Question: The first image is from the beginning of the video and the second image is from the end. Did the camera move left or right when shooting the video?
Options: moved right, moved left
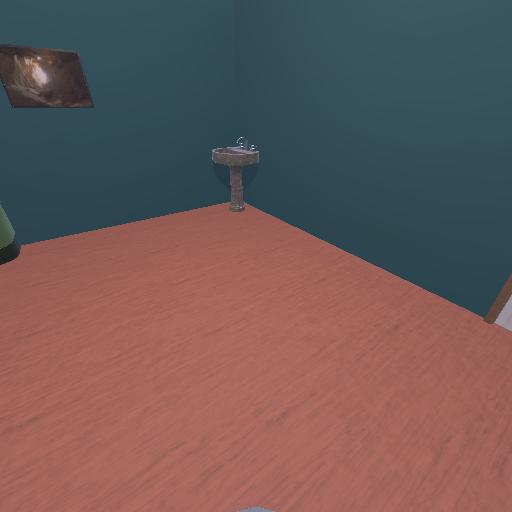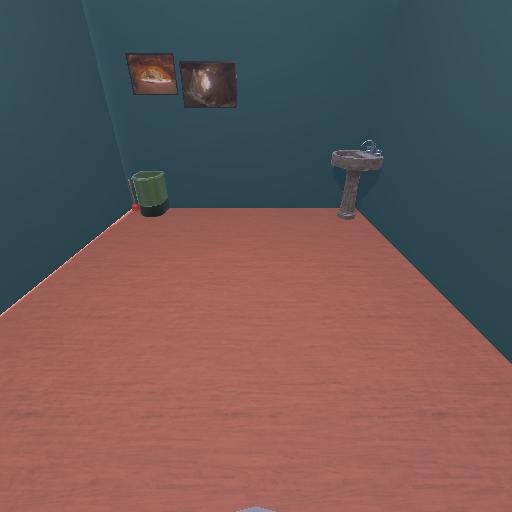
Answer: moved right